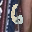
Label: 6